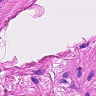
Metastatic tissue present: no